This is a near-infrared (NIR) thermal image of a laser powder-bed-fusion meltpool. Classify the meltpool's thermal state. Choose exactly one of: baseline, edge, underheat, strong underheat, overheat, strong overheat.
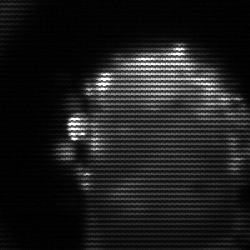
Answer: baseline